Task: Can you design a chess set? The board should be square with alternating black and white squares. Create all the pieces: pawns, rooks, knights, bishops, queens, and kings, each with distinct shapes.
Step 3630:
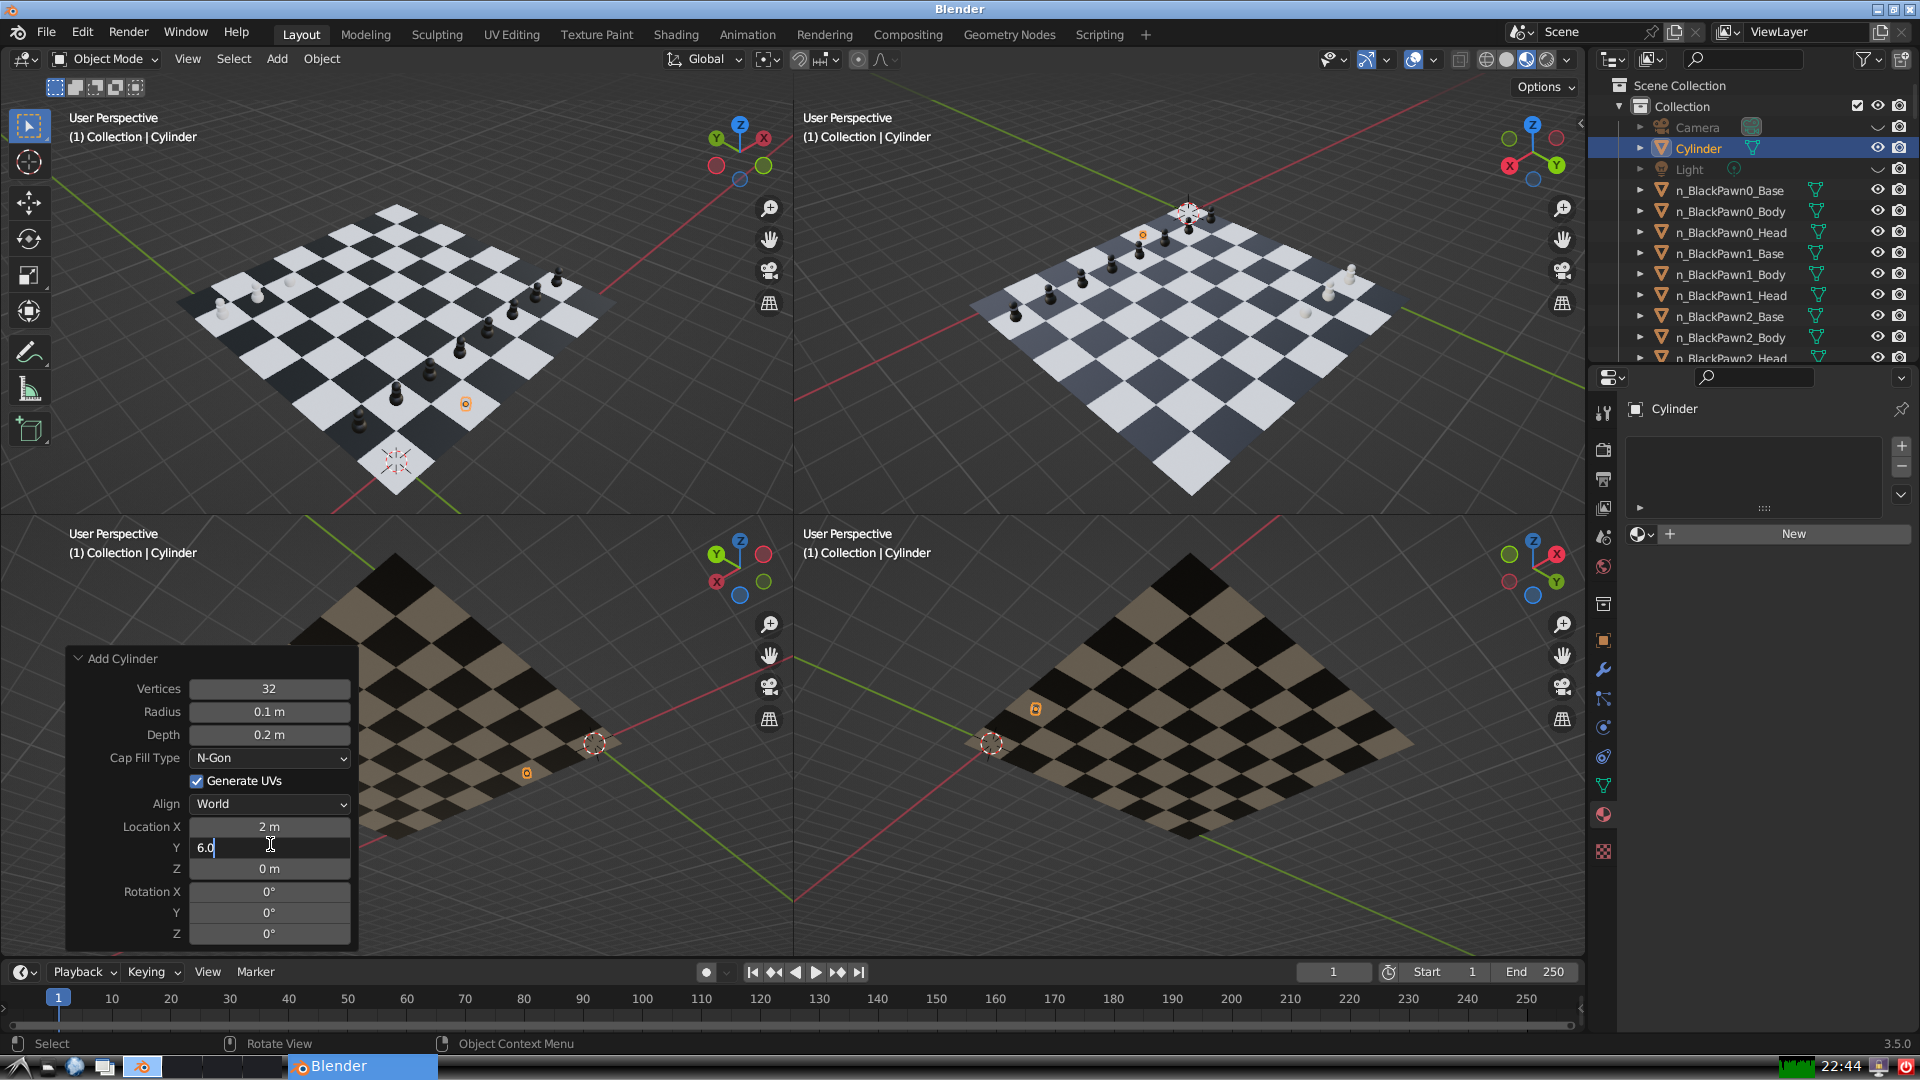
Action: {"key_press": ['Return']}